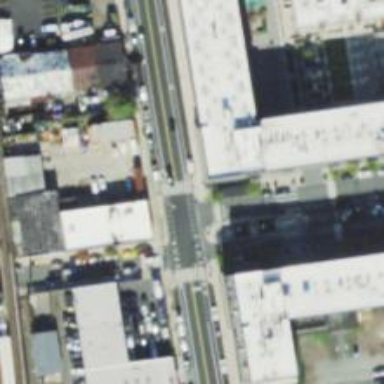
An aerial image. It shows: Footway on asphalt with marked crossing lines.